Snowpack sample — Buffalo Mountain, Silverthorne, Colorado, USA (1/25/25, 10:11 AM MST)
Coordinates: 39.6222, -106.1139
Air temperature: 22 °F
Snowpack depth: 110 cm
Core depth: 20 cm
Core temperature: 48.2 °F
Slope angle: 12°, slope face: 102°
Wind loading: high
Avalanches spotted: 0
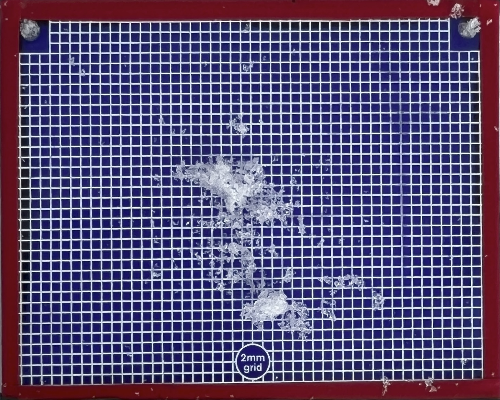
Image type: profile
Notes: No avalanches nearby, collected on the outskirts of a fire break 15 meters from the treeline, on way to Buffalo and Red Mountain